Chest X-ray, AP view. Patient: 49 years old, sex M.
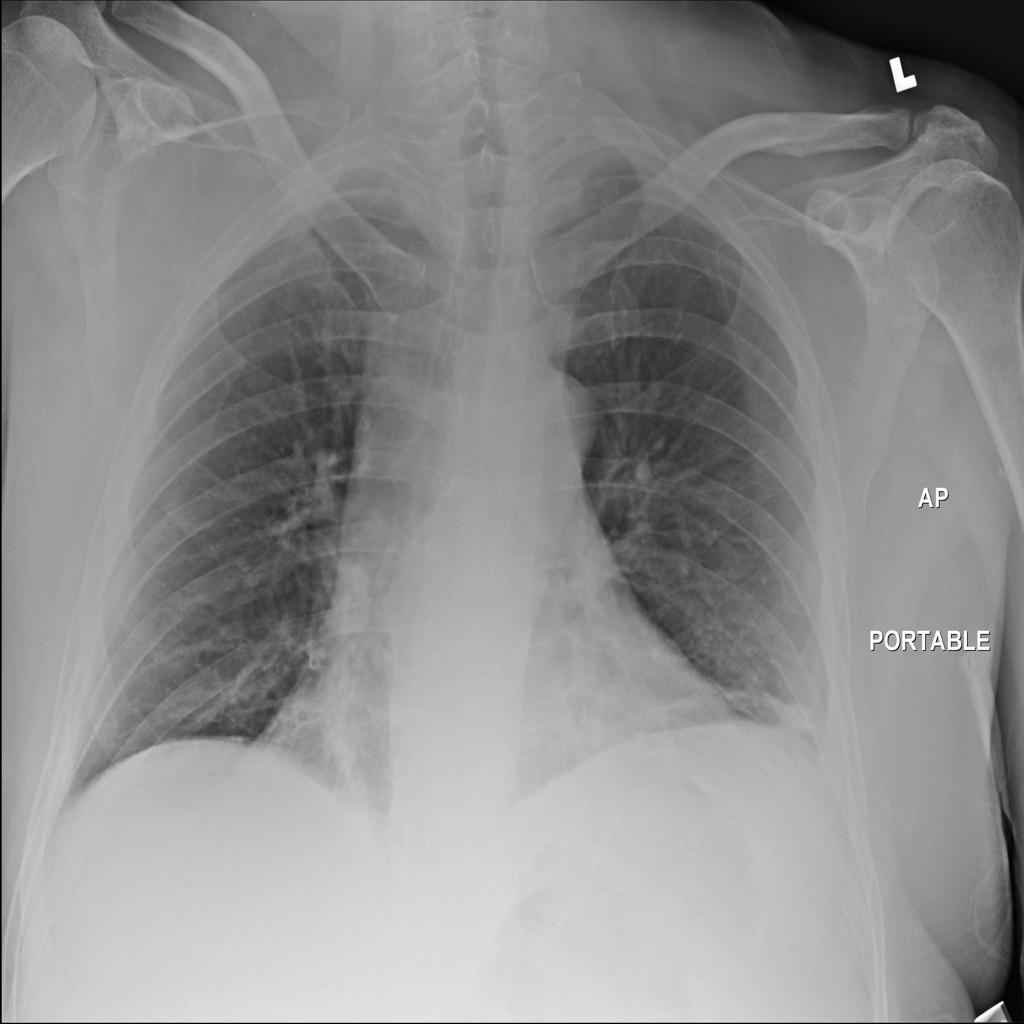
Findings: Infiltration